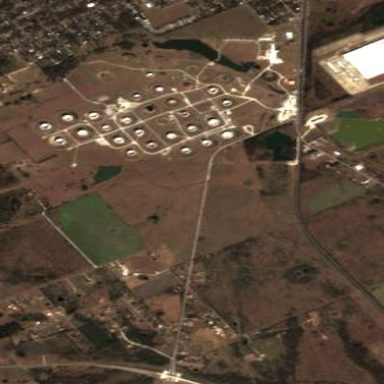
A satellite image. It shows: Industrial area designated for oil storage.